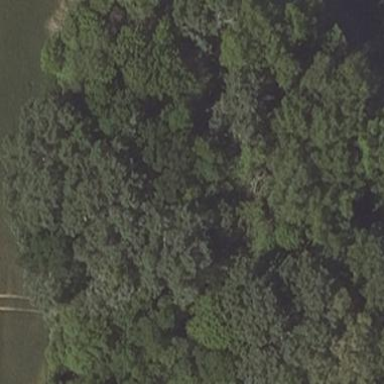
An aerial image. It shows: Forest area.